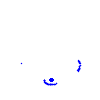
Particle: kaon